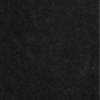
Label: dusty